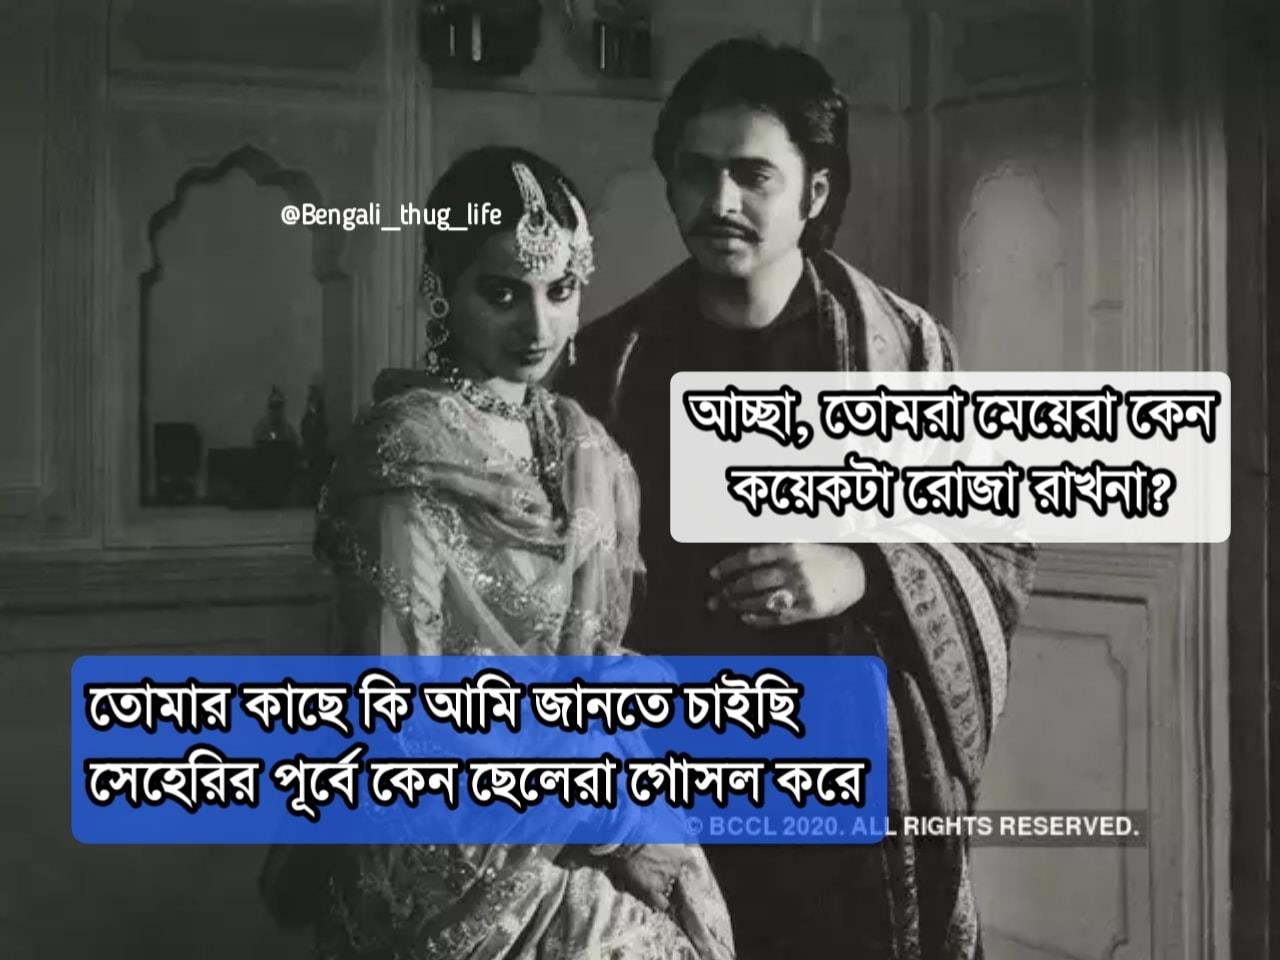
Caption: আচ্ছা, তোমরা মেয়েরা কেন কয়েকটা রোজা রাখনা ? তোমার কাছে কি আমি জানতে চাইছি সেহেরির পূর্বে কেন ছেলেরা গোসল করে
Label: hate